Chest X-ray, PA view. Patient: 16 years old, sex M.
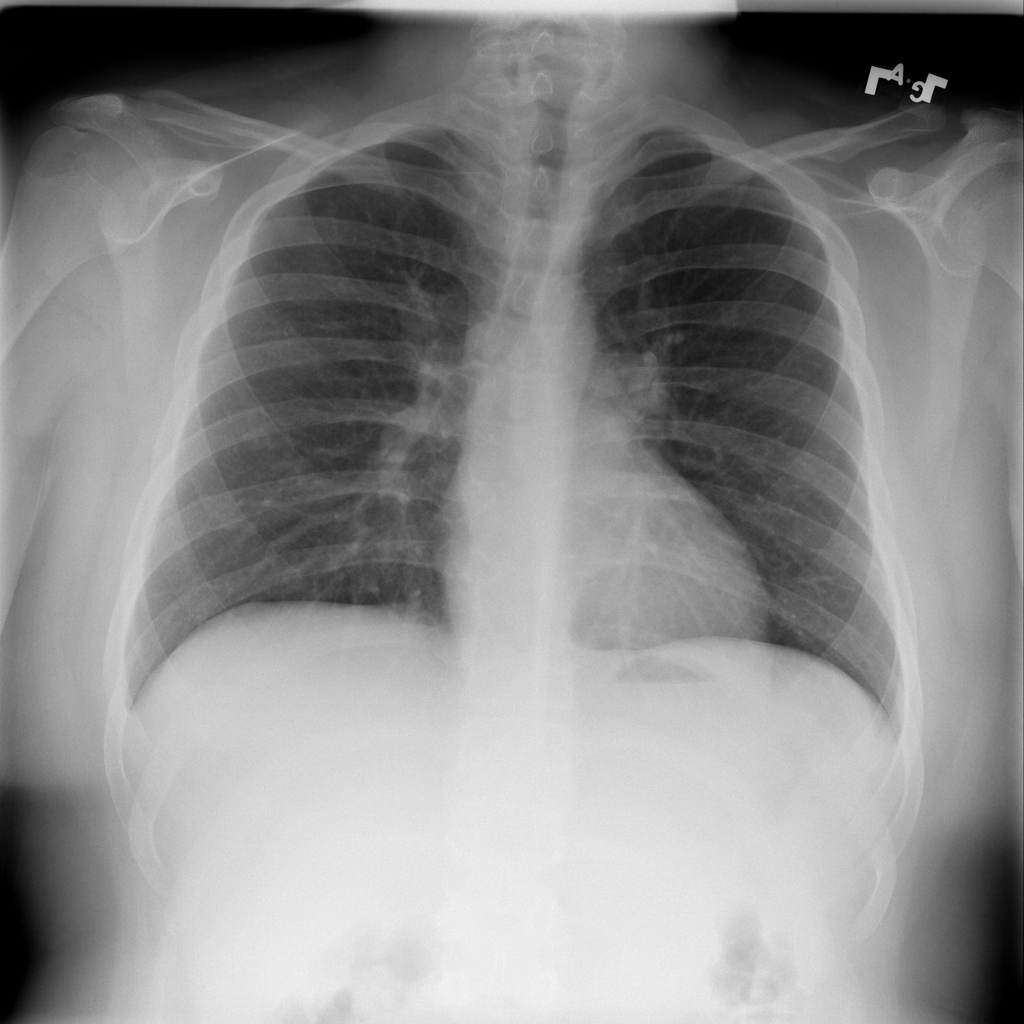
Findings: Fibrosis, Nodule